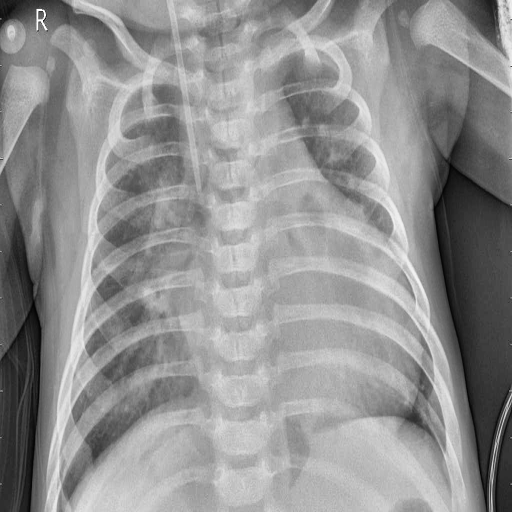
Finding: PNEUMONIA